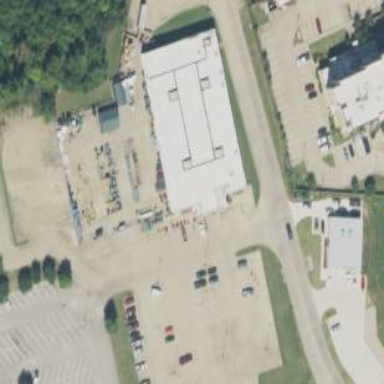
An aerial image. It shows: Retail building housing country store.